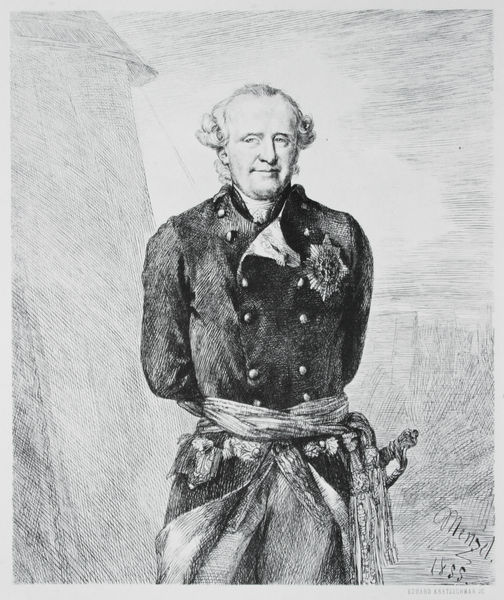
Titel: Aus König Friedrichs Zeit. Kriegs- und Friedens-Helden - Herzog Ferdinand von Braunschweig-Wolfenbüttel, preußischer Generalfeldmarschall
Künstler: Adolph Menzel
Standort: Berlin
Institution: Staatliche Museen zu Berlin, Kupferstichkabinett
Schlagwörter: himmel, mann, weiß, frankreich, frisur, grau, hintergrund, mund, nase, rücken, schwarz, skizze, stirn, zeichnung, dach, gebäude, gras, gürtel, schal, tuch, rock, alt, hose, jacke, arme, augen, mensch, stehen, bildnis, herr, portrait, porträt, signatur, haare, mantel, schnur, stehend, en face, knopf, locken, turm, perücke, schärpe, lächeln, alter mann, grafik, linien, signiert, krieg, frack, menzel, knöpfe, lächelnd, foto, griff, lachen, tusche, alter, burg, stern, hinten, druck, schraffur, radierung, stich, militär, schwarzweiß, schwert, säbel, uniform, soldat, bleistift, abzeichen, degen, offizier, orden, scherpe, entwurf, verschränkt, general, troddeln, medaille, persönlichkeit, trotteln, aufschlag, preußen, ordensstern, quasten, zelt, franzose, zeichnug, würdenträger, scherbe, auszeichnung, schwarzer adlerorden, hintn, hände verschränkt, 1888, achwert